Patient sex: M
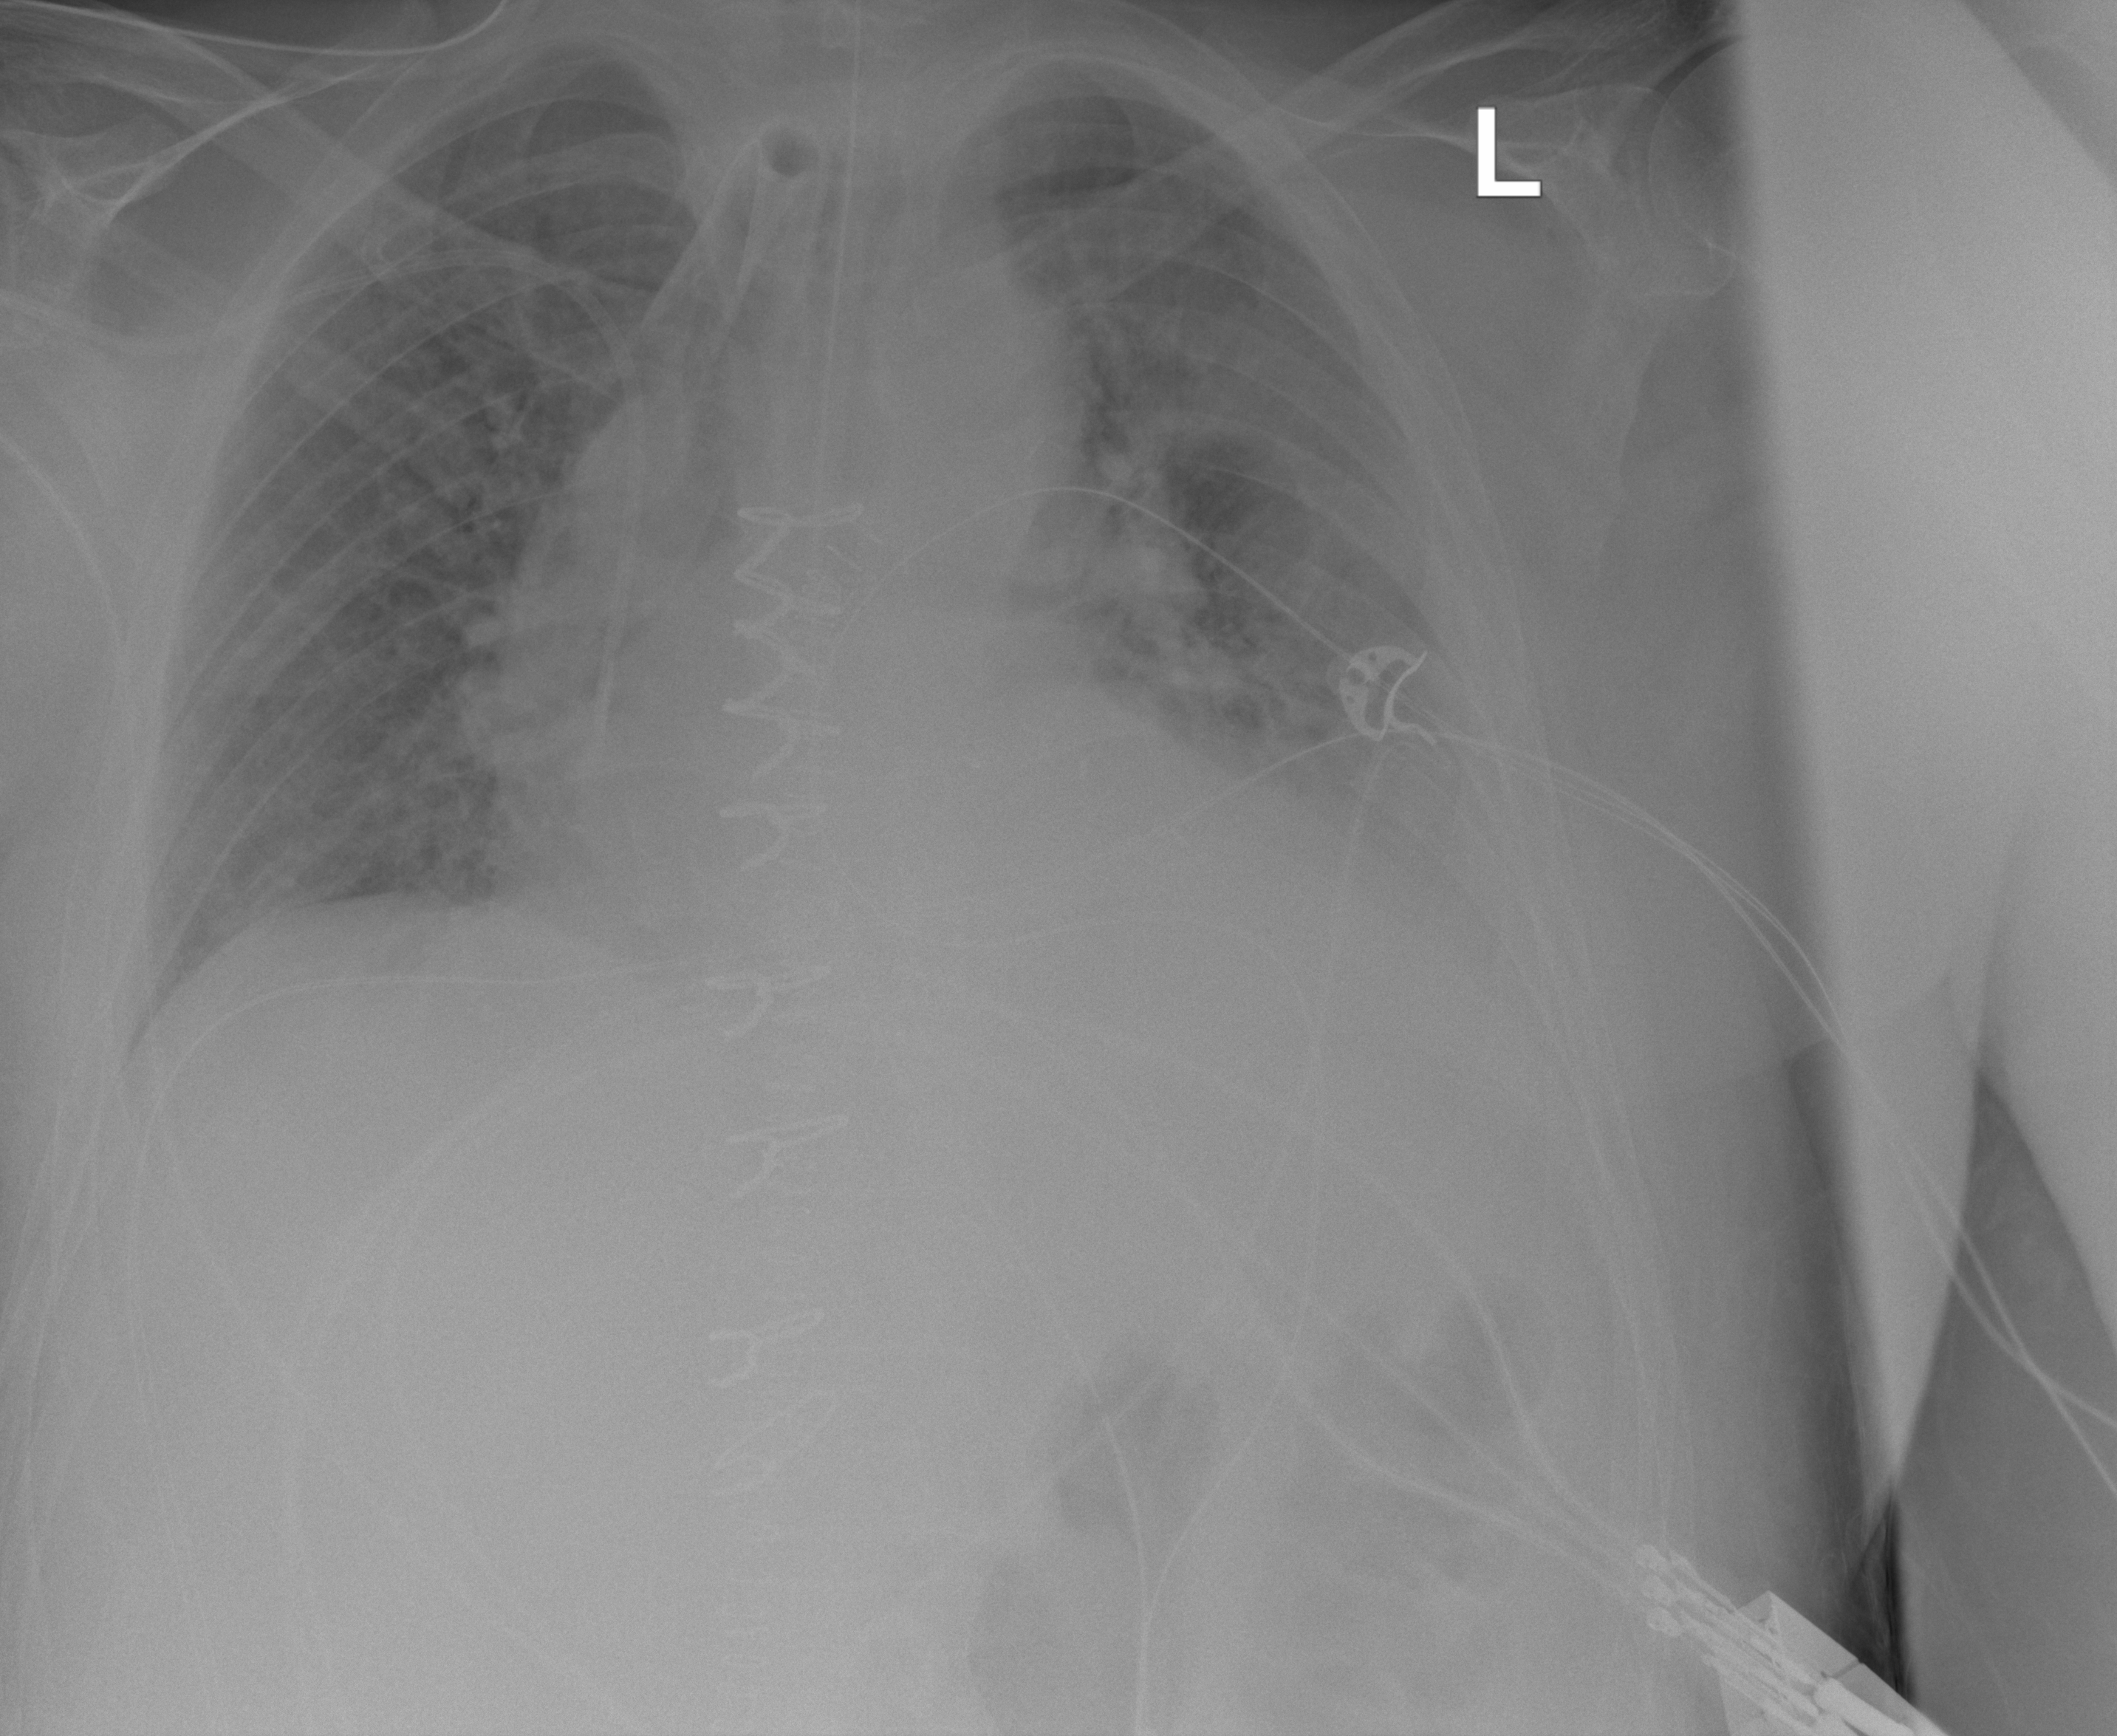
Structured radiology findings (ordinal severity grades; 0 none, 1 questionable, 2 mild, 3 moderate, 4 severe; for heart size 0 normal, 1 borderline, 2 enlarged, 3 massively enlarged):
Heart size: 2
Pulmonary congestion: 2
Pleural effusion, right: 1
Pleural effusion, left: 2
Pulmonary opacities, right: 2
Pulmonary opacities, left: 2
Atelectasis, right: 2
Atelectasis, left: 2